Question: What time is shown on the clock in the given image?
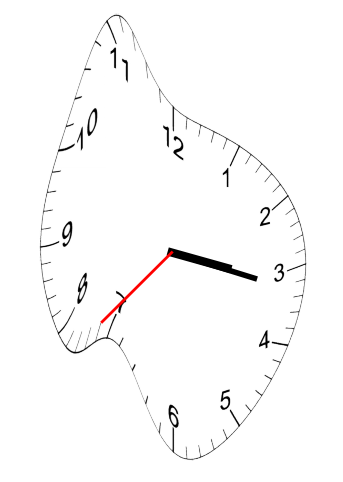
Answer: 03:16:37